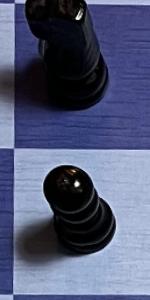
Label: Pawn_Black